Interaction volume radius: 5 \u00c5
Interaction volume height: 20 \u00c5
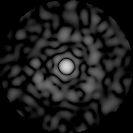
Disorder parameter: 0.8005